Question: I have seen quite some threads about this problem, but I can't seem to make it work. If you add any mathematical equations anywhere on the plot, it is a lot smaller than the normal text and greek letters (especially when you have a fraction) are even smaller. I tried to modify the matplotlibrc in order to make standard font size bigger (the standard seems to be 10 pts.), but it says, I have to move it to a special location to have permanent effect, which I cant find. Is there a way I can change the font size of the mathematical formulas dynamically (i.e. when I create a new plot)? I would need your help. I am currently running version 2.1.0 of matplotlib and overall I am running python over anaconda (on a Mac). This is the output:

Note that I'm using the 'style.use('classic')' in order to fit the desired overall style of the plot. If I do not use this style, the output is fine. Is there any solution that would still allow me to use this style?
I will put you an exemplary code below, so you can see for yourself how small the font of the greek letters (left axis) gets
'''
import matplotlib
from matplotlib import pyplot as plt
from matplotlib import style
style.use('classic')
x = [0,1,2,3,4,5,6,7,8,9,10,11,12,13,14,15,16,17,18,19,20,21,22,23,24,25,26,27,28,29,30]
y = [4140,3980,3820,3660,3500,3340,3180,3030,2870,2720,2562,2408,2266,2114,1962,1812,1668,1522,1386,1254,1138,1145,1188,1273,1358,1454,1547,1639,1732,1818,1904]
plt.plot(x,y,'g',label='Salzsaure',linewidth=3)
plt.ylabel(r'Elektrische Leitfahigkeit $\sigma$ in $
rac{\mu S}{cm}$')
plt.xlabel('Volumen 0.1M NaOH in mL')
plt.title('Titration einer Salzsaure unbekannter Konzentration')
plt.annotate('Aquivalenzpunkt', xy=(20,1138), xytext=(20,2300),
arrowprops=dict(facecolor='black',shrink=0.05),
)
plt.legend()
plt.grid(True,color='k')
plt.show()
'''
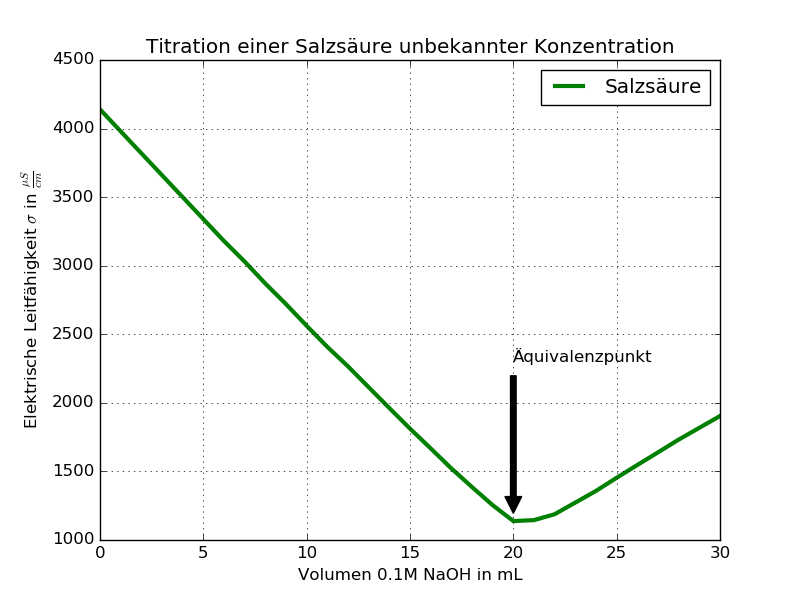
Answer: If you add the line
'''
plt.rcParams["mathtext.fontset"] = "dejavusans"
'''
setting the style, you should get the desired output. Note that fractions are smaller, you cannot do much about that.
<URL>